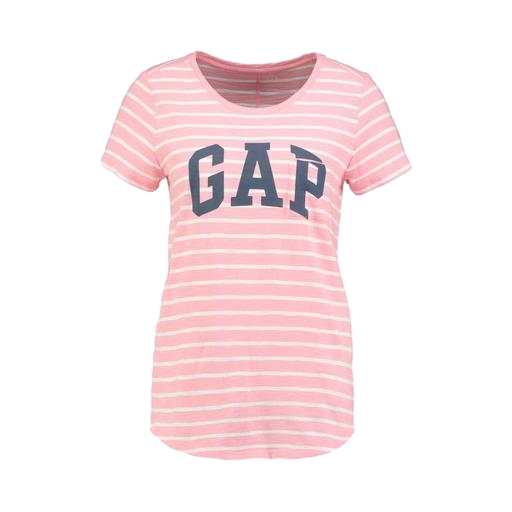
pink striped shortsleeved t-shirt, pink graphic t-shirt, pink woman's tee, white background